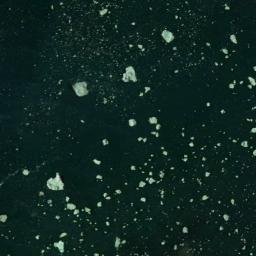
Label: sea_ice